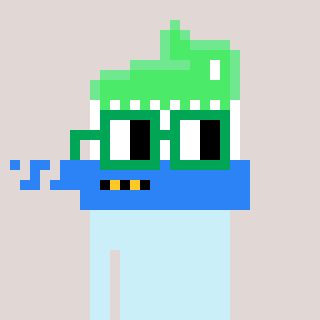
a pixel art character with square green glasses, a toothbrush-shaped head and a blue-colored body on a warm background